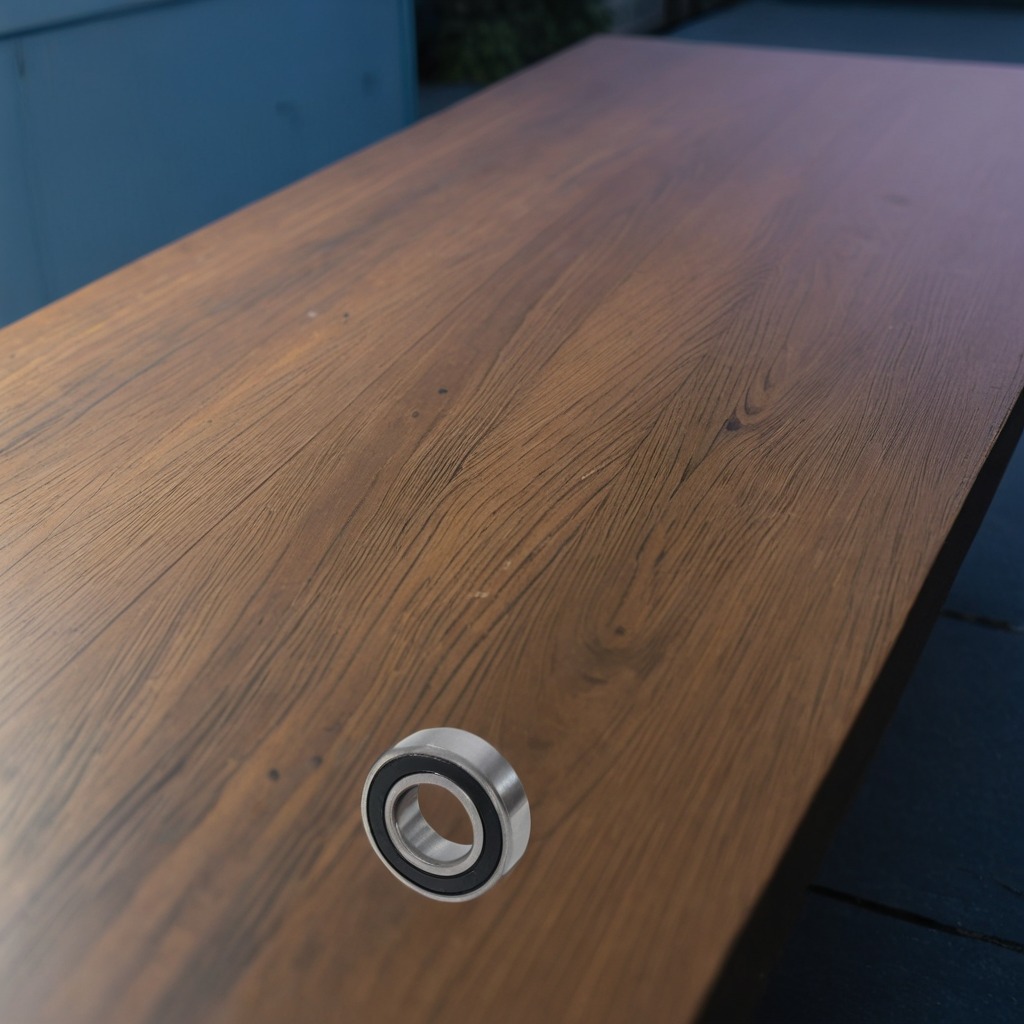
A metal ball bearing lies on the old table with faint burn marks in a small garage at twilight.